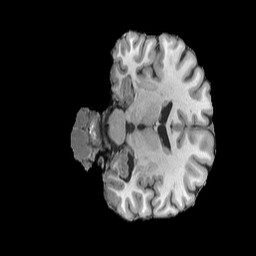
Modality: T1w
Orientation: coronal